Question: IntelliJ IDEA 12.x orders the diff in the "Changes" tab by filename only, how do you order by the file path?
IE:
'''
src/main/a/SomeFile.java
src/main/b/AnotherFile.java
'''
Versus the current order
'''
src/main/b/AnotherFile.java
src/main/a/SomeFile.java
'''
There seems to be no settings for this tab in the settings options.

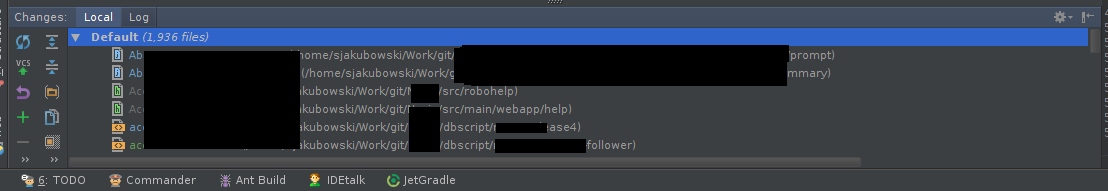
Answer: There is "Group by folders" button on the Changes toolbar for this purpose.